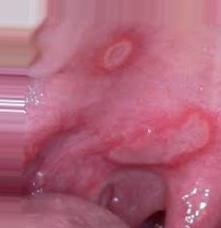
Condition: Mouth Ulcer